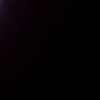
Label: space